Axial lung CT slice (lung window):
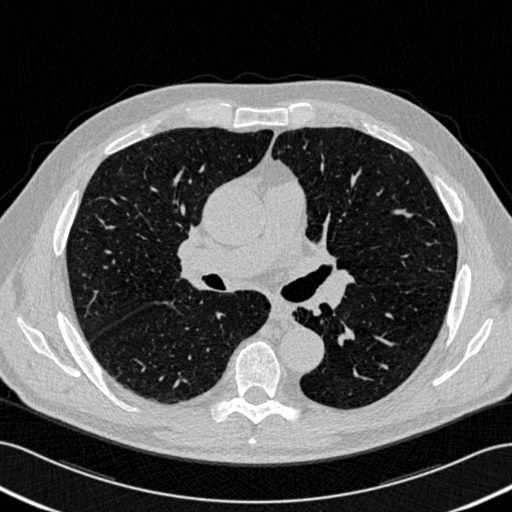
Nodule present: no